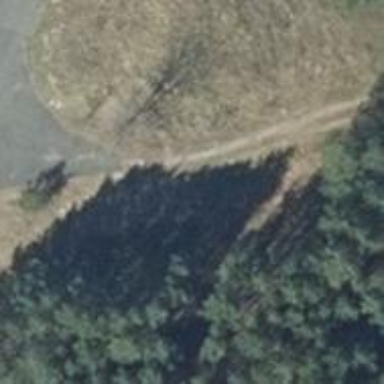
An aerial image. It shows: Sandy track road with grade 4 track type.